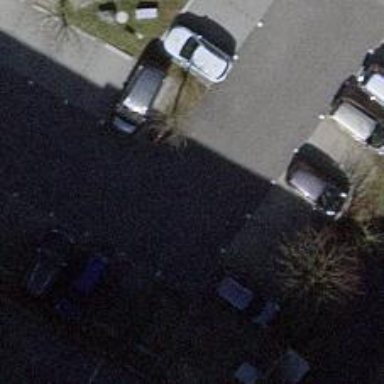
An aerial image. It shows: Parking aisle designated as service road.